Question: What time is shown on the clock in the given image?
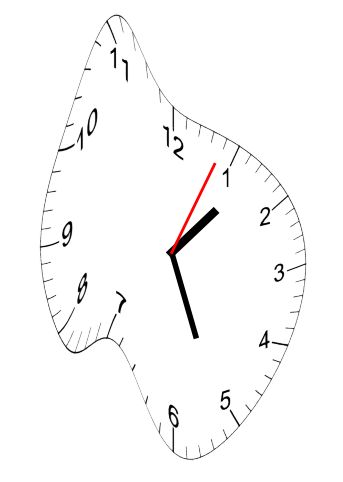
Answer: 01:26:04